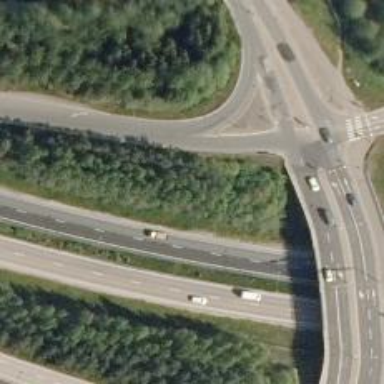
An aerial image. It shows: Trunk link road with asphalt surface.